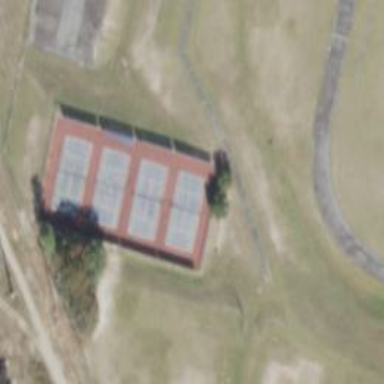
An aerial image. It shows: Tennis court on pitch designated for leisure land.